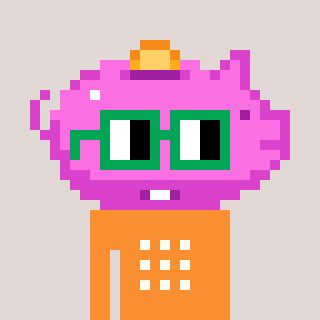
a pixel art character with square green glasses, a piggybank-shaped head and a orange-colored body on a warm background